Field crop: maize
Growth stage: 2
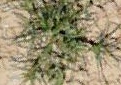
Species: salsola